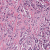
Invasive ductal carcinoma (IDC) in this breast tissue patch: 1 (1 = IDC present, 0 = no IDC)